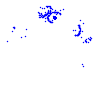
Particle: proton